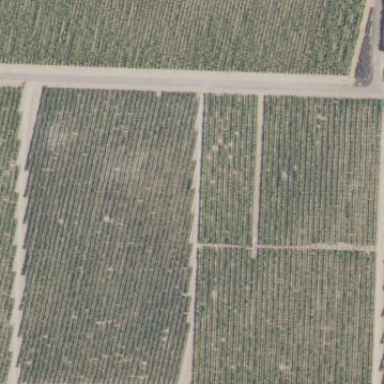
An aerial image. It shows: Vineyard with grape crops.